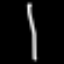
Label: line